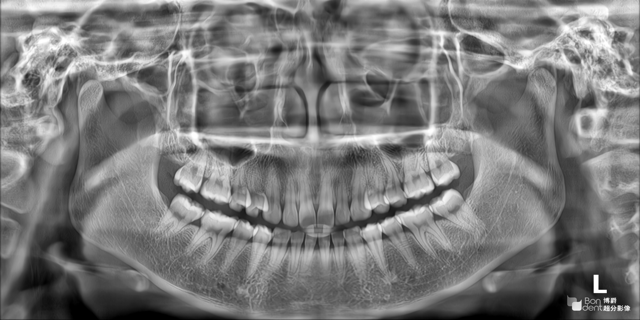
adult